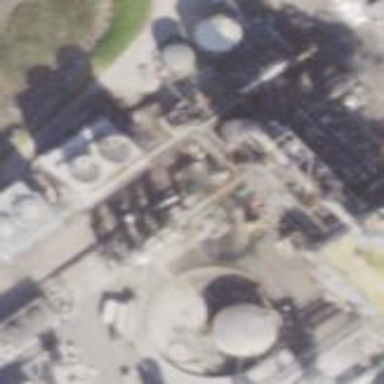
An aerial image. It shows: Industrial building within industrial area. It looks like power plant.